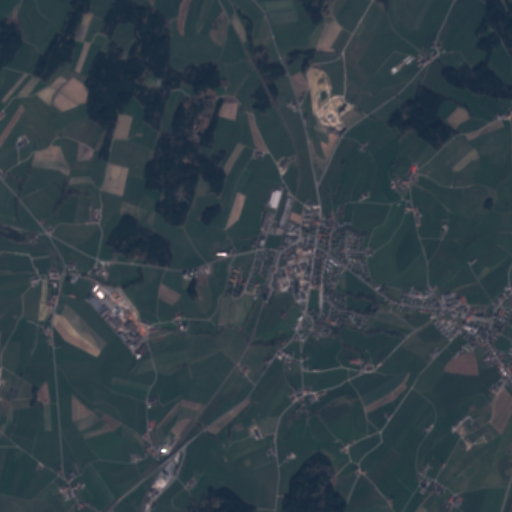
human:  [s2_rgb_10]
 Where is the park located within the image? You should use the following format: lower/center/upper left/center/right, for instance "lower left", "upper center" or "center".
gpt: The park is located in the center right of the image.
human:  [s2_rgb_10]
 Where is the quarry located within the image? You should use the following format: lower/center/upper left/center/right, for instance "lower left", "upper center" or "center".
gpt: The quarry is located in the upper right of the image.
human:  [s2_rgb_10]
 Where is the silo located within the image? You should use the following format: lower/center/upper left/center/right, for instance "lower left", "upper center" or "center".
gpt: The silo is located in the lower left of the image.
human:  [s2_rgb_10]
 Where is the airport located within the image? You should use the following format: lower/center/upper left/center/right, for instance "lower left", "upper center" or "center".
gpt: There is no airport in the image.